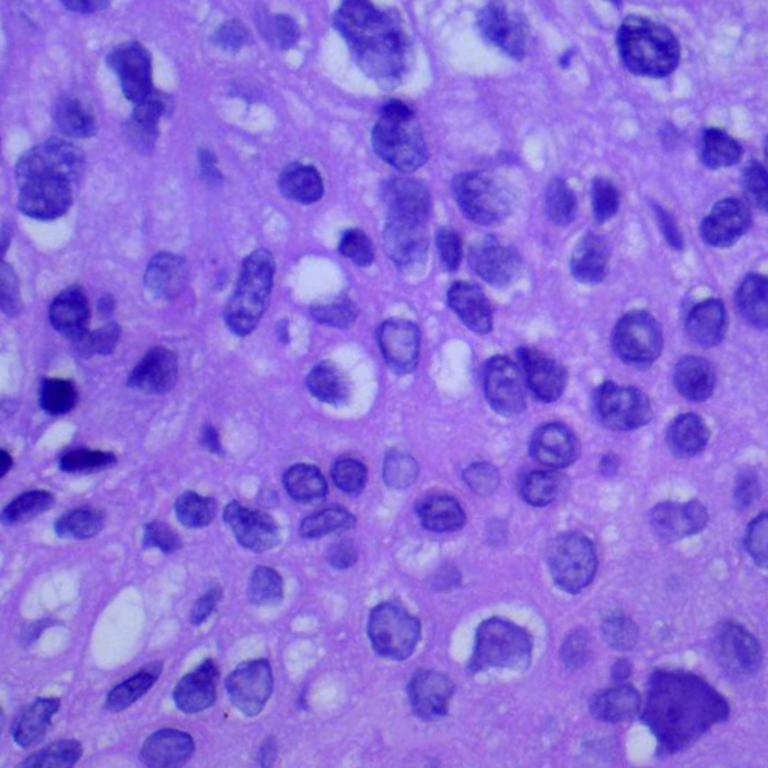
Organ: lung
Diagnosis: squamous carcinomas